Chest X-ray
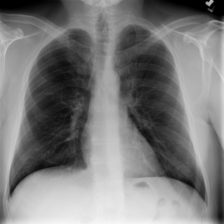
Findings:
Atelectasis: negative
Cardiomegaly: negative
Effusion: negative
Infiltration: negative
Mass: negative
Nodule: negative
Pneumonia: negative
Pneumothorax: negative
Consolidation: negative
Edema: negative
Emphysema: negative
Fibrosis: negative
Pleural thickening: negative
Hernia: negative